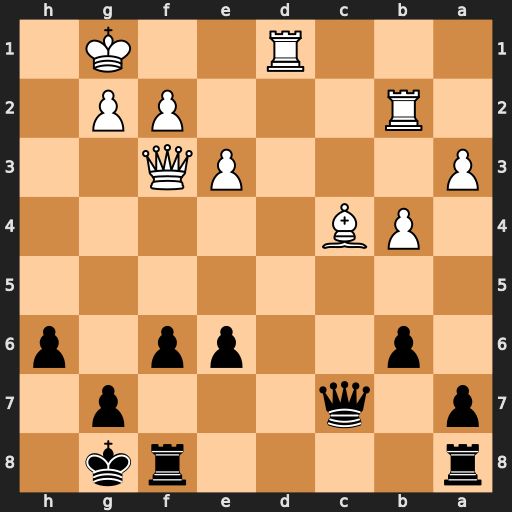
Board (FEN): r4rk1/p1q3p1/1p2pp1p/8/1PB5/P3PQ2/1R3PP1/3R2K1
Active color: b
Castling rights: -
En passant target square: -
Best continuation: Qxc4